Field crop: maize
Growth stage: 2
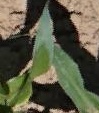
Species: maize